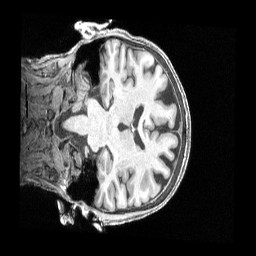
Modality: T1w
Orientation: coronal
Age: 76
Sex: female
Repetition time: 2.4 s
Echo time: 0.00222 s